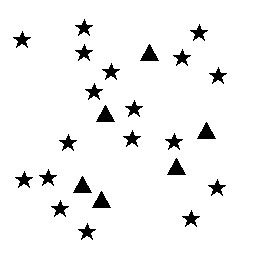
Squares: 0
Triangles: 6
Stars: 18
Total shapes: 24